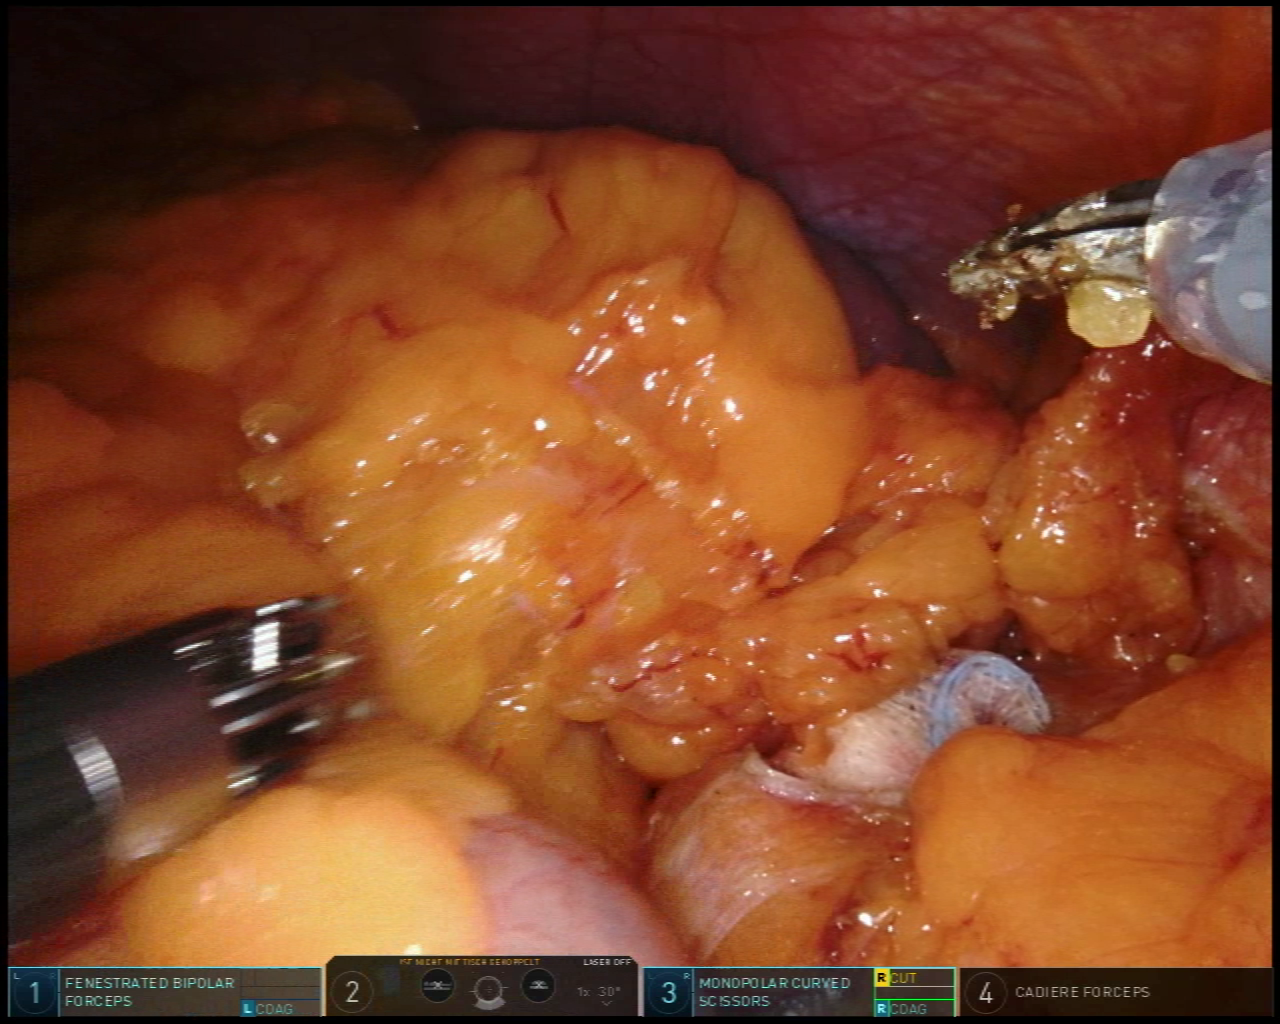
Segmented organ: spleen
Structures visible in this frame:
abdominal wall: yes
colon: yes
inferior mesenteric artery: no
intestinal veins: no
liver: no
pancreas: no
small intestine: no
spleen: yes
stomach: no
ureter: no
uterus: no
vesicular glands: no